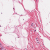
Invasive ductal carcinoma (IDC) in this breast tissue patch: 0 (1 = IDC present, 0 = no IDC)